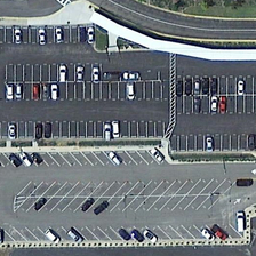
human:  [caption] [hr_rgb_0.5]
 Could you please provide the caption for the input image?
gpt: There are two parking lots on the side of the road. There are several cars.

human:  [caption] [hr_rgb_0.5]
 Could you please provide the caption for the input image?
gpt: There are several cars in the parking lot near the arc road.

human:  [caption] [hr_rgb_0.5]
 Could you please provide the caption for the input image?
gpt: Parking near the arc Road contains several cars.

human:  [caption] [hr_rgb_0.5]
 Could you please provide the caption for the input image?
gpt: many of vacant places are there in this parking lot .

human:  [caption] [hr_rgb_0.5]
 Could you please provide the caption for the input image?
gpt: There are several cars and two Preston parking areas by the road.